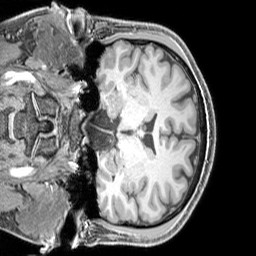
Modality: T1w
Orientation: coronal
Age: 36
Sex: male
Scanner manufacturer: siemens
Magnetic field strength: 3 T
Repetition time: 2.3 s
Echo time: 0.00226 s